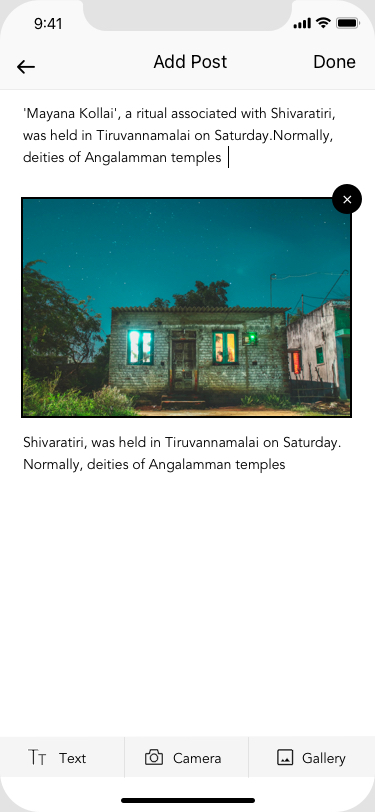
Text in this UI design:
Add Post
Done
'Mayana Kollai', a ritual associated with Shivaratiri, was held in Tiruvannamalai on Saturday.Normally, deities of Angalamman temples
Shivaratiri, was held in Tiruvannamalai on Saturday.
Normally, deities of Angalamman temples
+
Text
T
T
Camera
Gallery